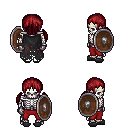
a pixel art fantasy rpg character, male body template, skeleton, black tattered cape, red pants, brunette twin-tailed hairstyle, metal gloves, gray slippers, shield, four views (front, back, left, right), 2x2 character sprite sheet, small pixel art, hard edges, no anti-aliasing